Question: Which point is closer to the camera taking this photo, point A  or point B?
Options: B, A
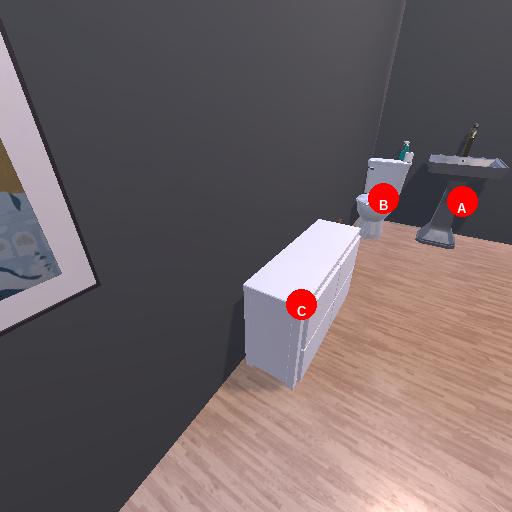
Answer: B